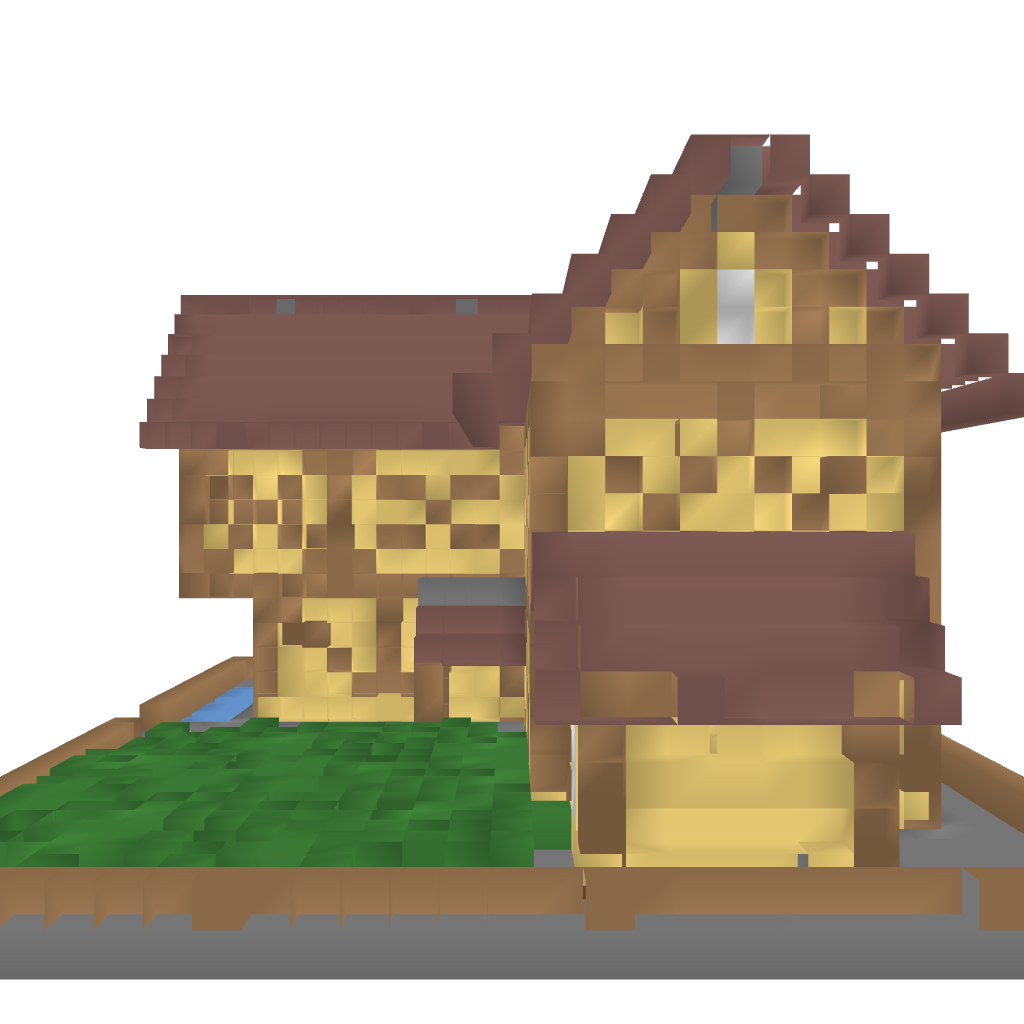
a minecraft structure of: House #4 high quality